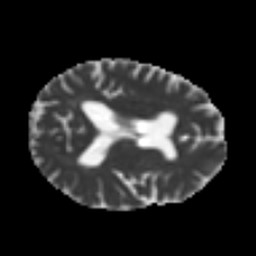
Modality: MD
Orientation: axial
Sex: female
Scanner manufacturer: ge
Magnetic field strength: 3 T
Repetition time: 7 s
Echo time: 0.08 s